Field crop: maize
Growth stage: 2
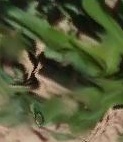
Species: maize